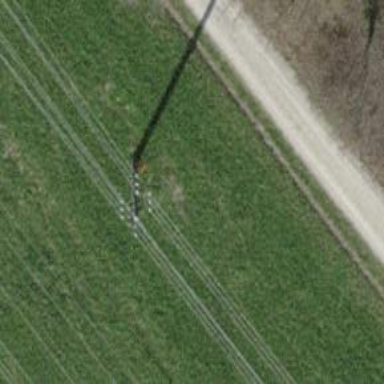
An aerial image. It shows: Pipeline marker.